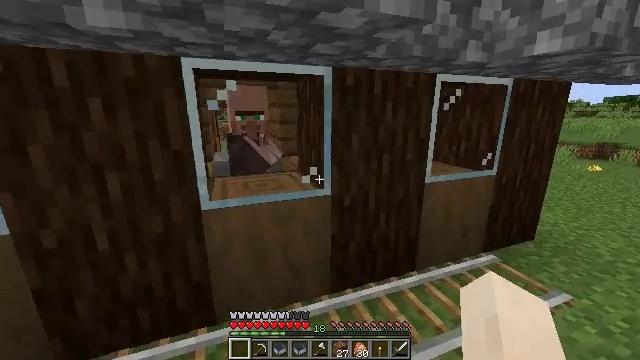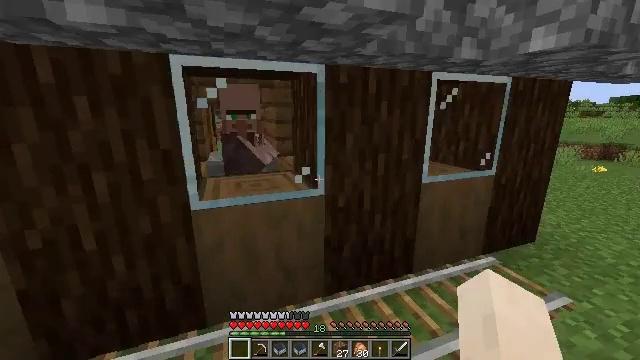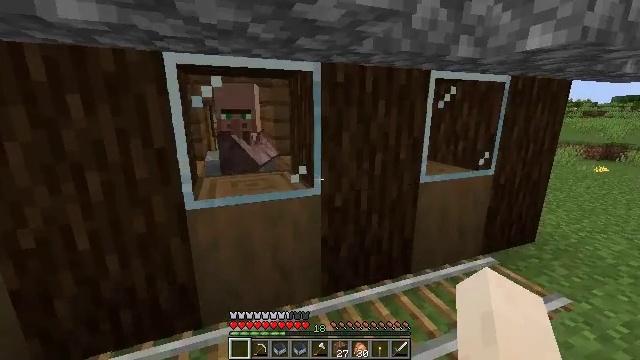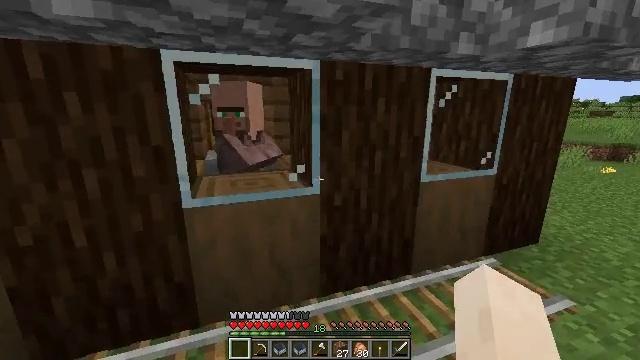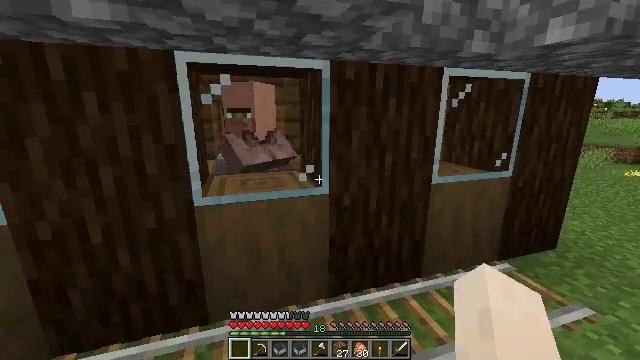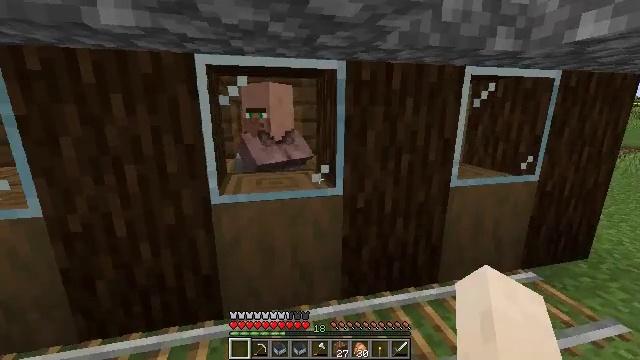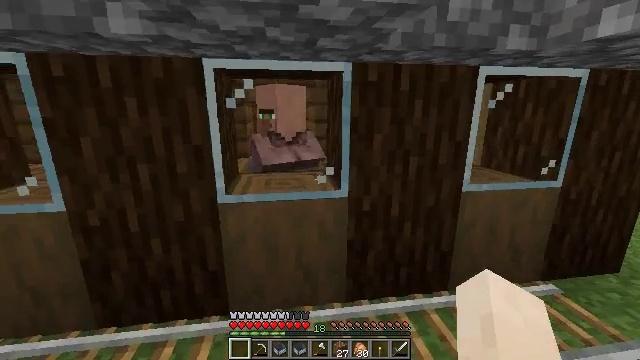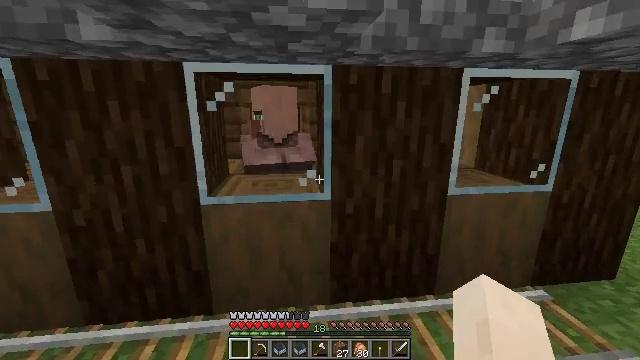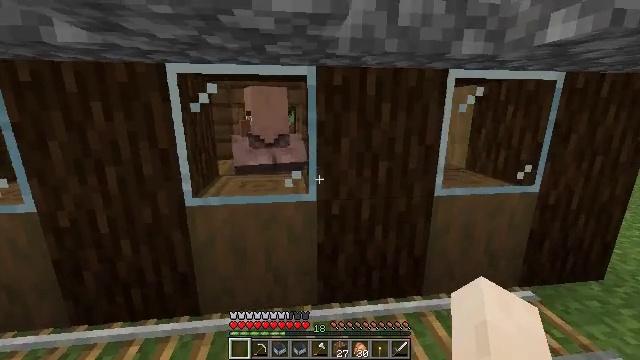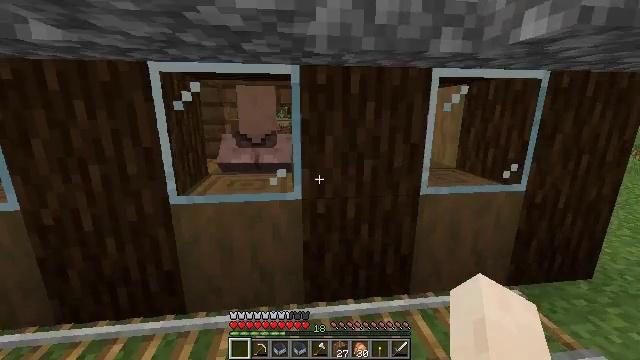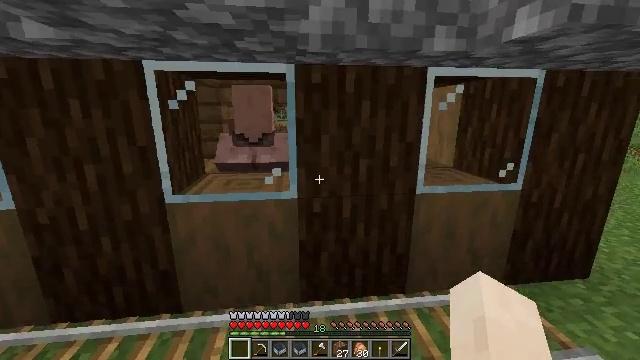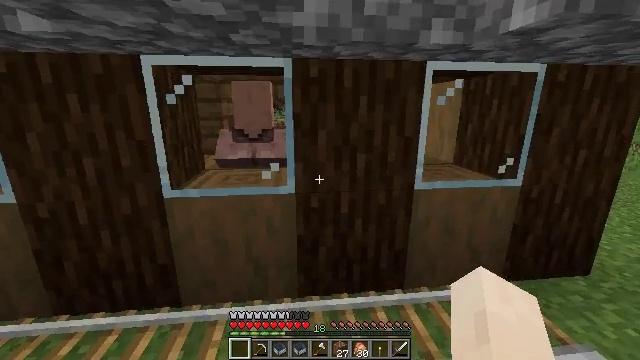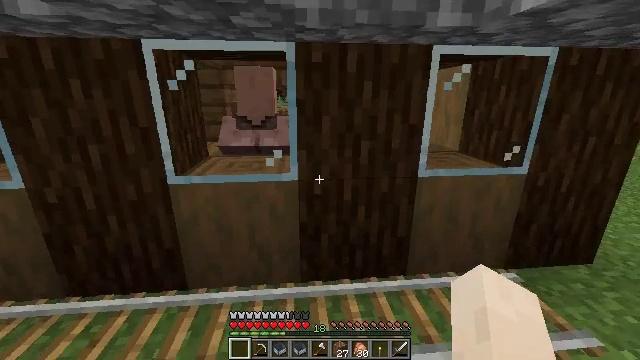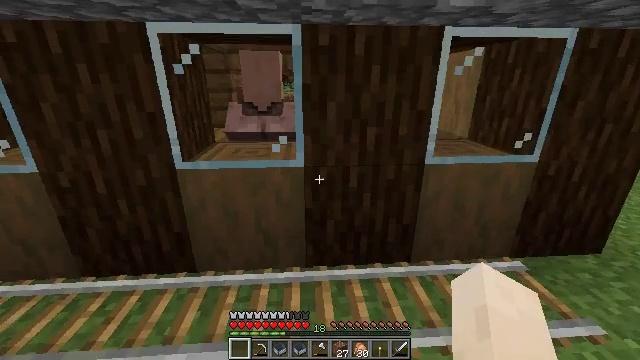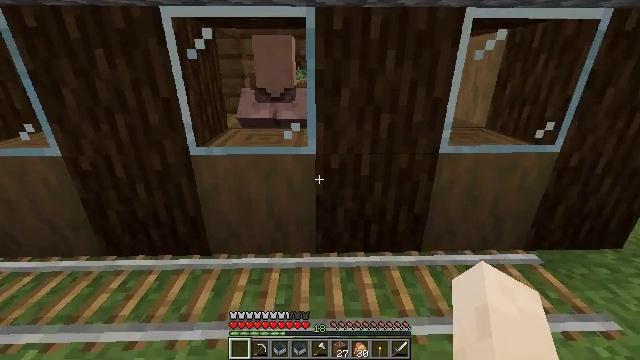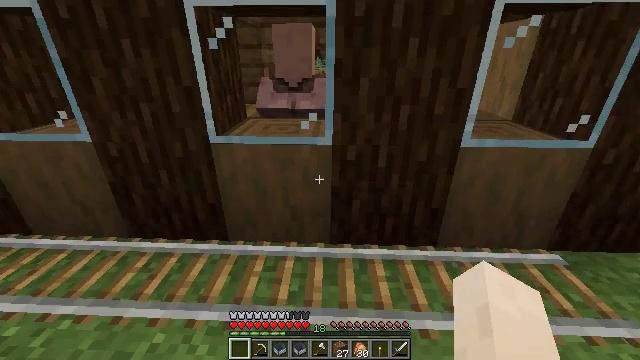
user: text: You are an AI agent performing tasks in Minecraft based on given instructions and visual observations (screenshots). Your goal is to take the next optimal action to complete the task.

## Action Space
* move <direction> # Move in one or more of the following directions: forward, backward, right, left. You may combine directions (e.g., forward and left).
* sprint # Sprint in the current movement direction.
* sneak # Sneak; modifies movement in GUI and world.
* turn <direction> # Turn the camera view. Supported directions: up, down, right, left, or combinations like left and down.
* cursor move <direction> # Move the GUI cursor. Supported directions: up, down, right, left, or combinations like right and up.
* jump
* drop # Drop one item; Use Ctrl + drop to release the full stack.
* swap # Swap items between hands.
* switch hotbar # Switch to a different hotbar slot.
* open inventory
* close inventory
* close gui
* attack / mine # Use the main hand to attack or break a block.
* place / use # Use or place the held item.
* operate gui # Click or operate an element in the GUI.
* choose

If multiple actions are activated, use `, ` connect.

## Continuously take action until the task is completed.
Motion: motion action
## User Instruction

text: Mine the stripped spruce log.
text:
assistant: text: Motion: no_op
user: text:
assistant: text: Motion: no_op
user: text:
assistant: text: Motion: no_op
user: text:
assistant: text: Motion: turn left
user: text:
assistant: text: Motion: move right, turn left
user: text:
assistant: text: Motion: move right, turn left
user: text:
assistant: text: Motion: move right, turn left
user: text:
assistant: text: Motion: no_op
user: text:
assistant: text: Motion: no_op
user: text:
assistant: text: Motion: no_op
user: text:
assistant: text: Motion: no_op
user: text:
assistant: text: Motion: turn down
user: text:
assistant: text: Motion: turn left and down
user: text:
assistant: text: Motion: turn left and down
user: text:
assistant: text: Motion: turn left and down
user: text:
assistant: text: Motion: turn left
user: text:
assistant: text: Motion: no_op
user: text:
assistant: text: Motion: no_op
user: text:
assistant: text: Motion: no_op
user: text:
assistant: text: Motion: turn down
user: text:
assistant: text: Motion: turn down
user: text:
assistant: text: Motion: no_op
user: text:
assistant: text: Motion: no_op
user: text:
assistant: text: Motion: no_op
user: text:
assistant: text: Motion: no_op
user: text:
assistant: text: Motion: no_op
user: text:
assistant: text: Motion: no_op
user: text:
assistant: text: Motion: no_op
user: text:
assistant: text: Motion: no_op
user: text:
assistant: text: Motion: no_op